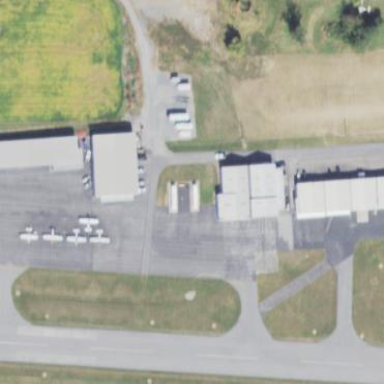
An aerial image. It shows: Apron at the airport.